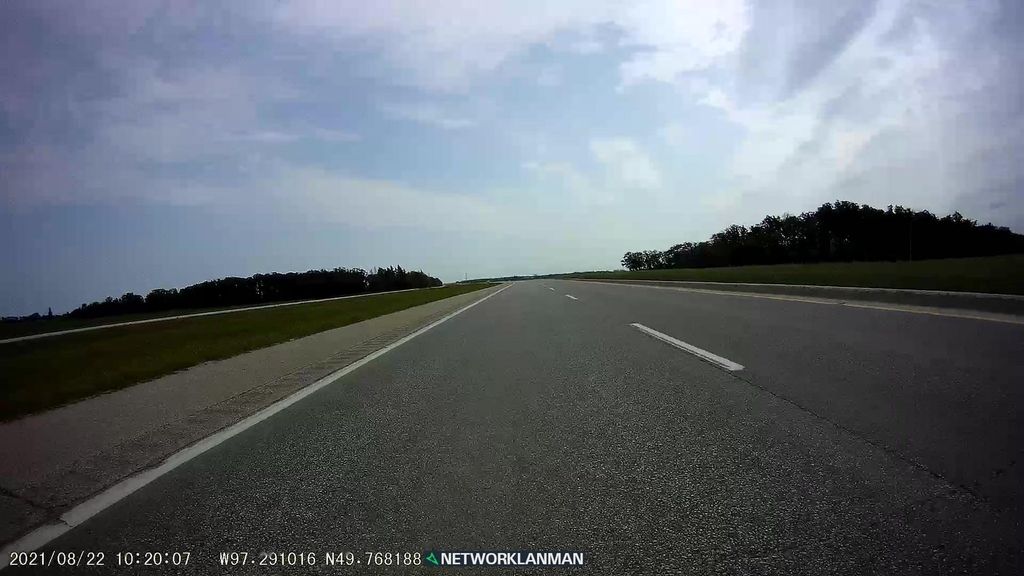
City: winnipeg